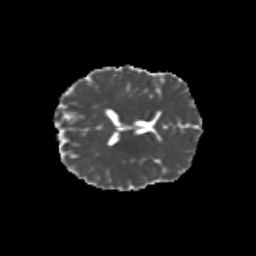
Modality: MD
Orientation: axial
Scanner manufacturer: siemens
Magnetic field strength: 3 T
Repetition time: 9.2 s
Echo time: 0.084 s